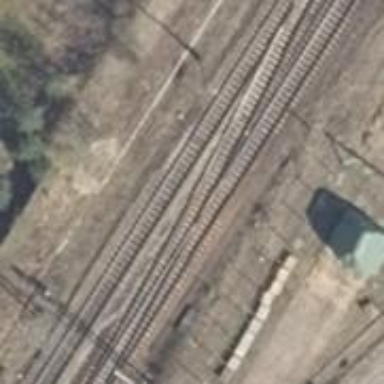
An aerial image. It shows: Railway track with contact lines for electrification.